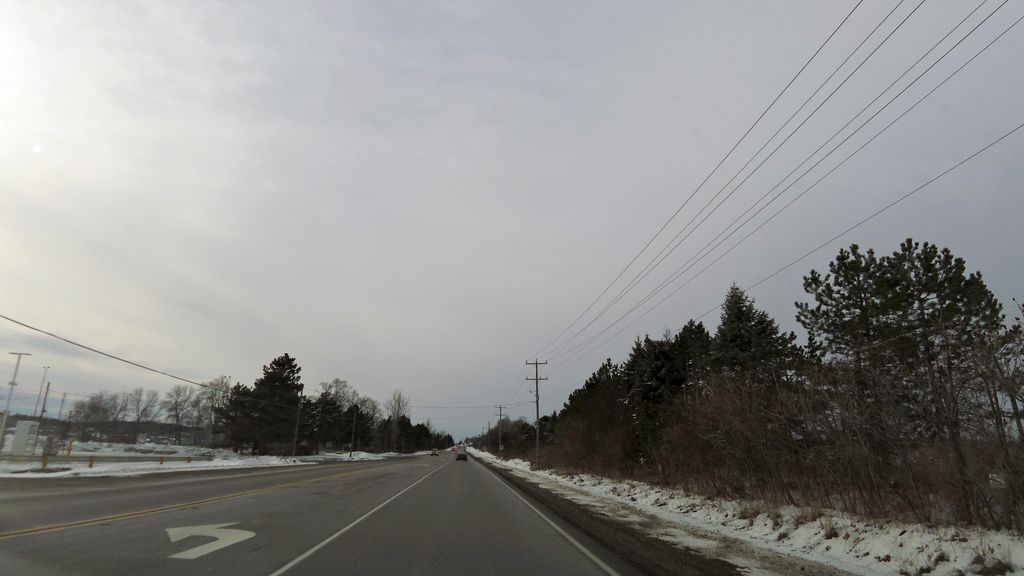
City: hamilton